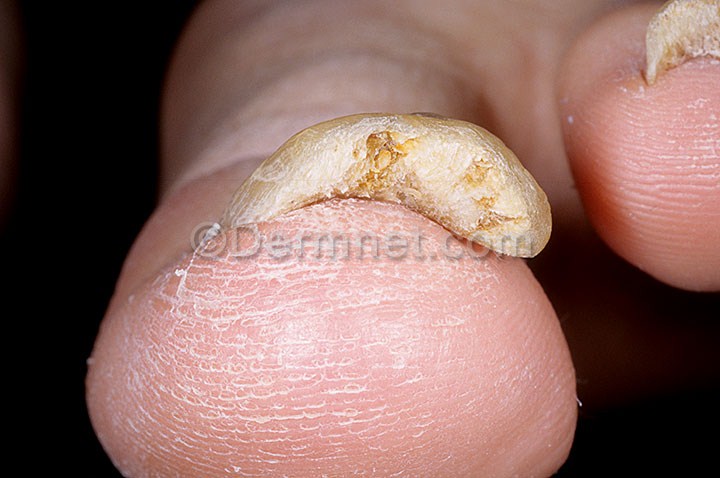
Disease: Nail Fungus and other Nail Disease